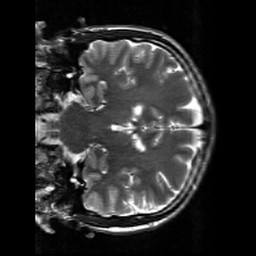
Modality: T2w
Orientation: coronal
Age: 27
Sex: male
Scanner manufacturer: siemens
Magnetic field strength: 3 T
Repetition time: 7 s
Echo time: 0.09 s